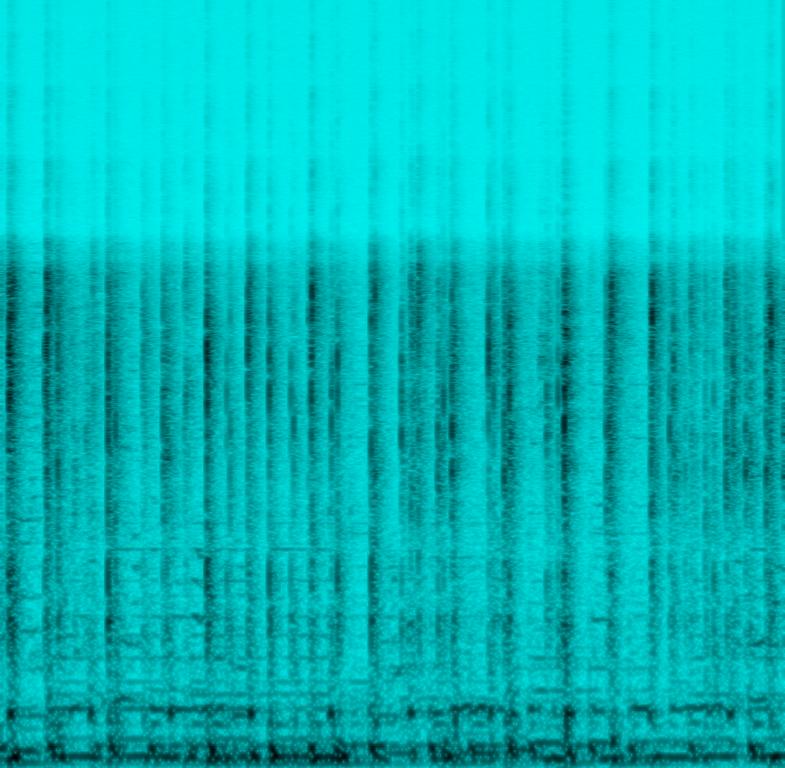
This amateur recording features low quality audio. The main sound heard is that of tap dancing to a song. The song features a male voice singing the main melody. The rest of the instruments are not clearly audible. A bass plays the root notes of the chords. The percussion plays a simple beat. Other instruments are not audible.